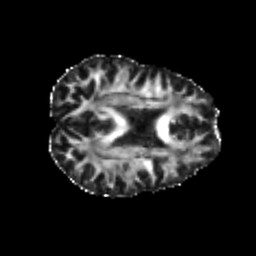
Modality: FA
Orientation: axial
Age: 25
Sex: female
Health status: healthy
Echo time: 0.074 s